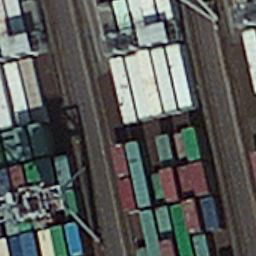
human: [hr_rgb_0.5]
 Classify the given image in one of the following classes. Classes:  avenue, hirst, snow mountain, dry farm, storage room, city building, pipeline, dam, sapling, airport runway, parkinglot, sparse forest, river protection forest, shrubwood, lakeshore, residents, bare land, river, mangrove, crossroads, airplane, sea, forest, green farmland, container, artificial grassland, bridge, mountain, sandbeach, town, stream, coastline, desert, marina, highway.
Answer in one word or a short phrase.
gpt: container